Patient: sex F, age 69
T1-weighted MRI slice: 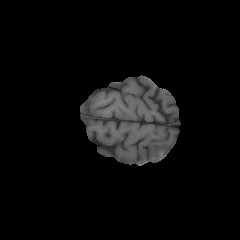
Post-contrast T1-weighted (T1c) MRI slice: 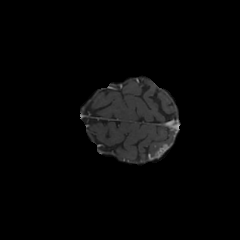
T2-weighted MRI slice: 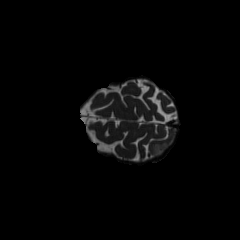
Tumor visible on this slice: yes
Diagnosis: Glioblastoma, IDH-wildtype
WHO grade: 4